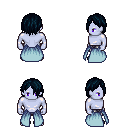
a pixel art fantasy rpg character, male body template, dark elf, purple skin, overskirt, metal pants, raven bangs hairstyle, ghillies, four views (front, back, left, right), 2x2 character sprite sheet, small pixel art, hard edges, no anti-aliasing